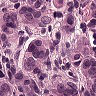
Metastatic tissue present: yes